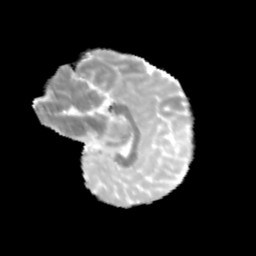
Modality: MD
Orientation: sagittal
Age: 9
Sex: male
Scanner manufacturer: siemens
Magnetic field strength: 3 T
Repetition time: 3.8 s
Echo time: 0.07 s